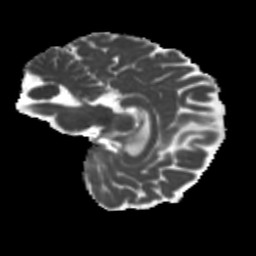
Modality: MD
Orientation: sagittal
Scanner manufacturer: siemens
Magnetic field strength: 3 T
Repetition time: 4 s
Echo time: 0.0594 s